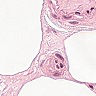
Metastatic tissue present: no